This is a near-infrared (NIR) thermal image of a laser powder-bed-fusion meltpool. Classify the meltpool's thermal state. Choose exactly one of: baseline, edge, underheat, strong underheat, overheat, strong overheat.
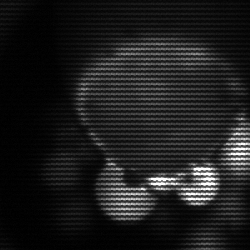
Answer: edge